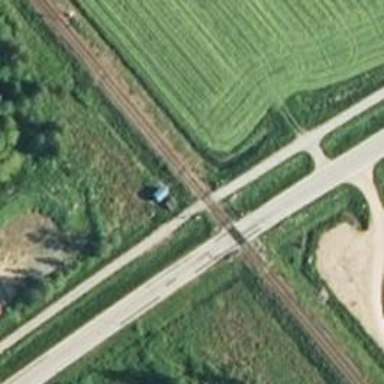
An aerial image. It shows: Level crossing with both lights and saltire in place.